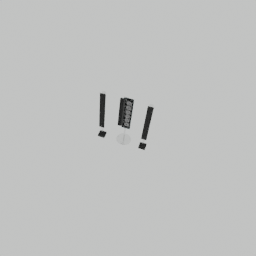
Label: electronics